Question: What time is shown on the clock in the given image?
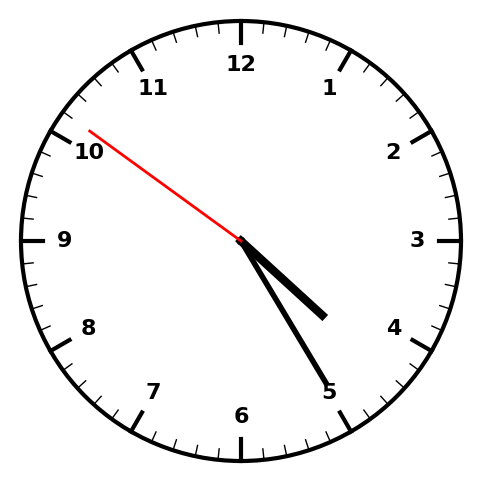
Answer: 04:24:51